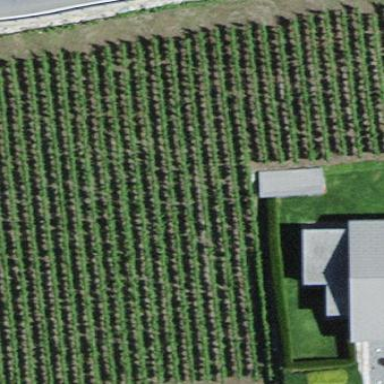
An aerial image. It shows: Vineyard growing grapes.